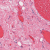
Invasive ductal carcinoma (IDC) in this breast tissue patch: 0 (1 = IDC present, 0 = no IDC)